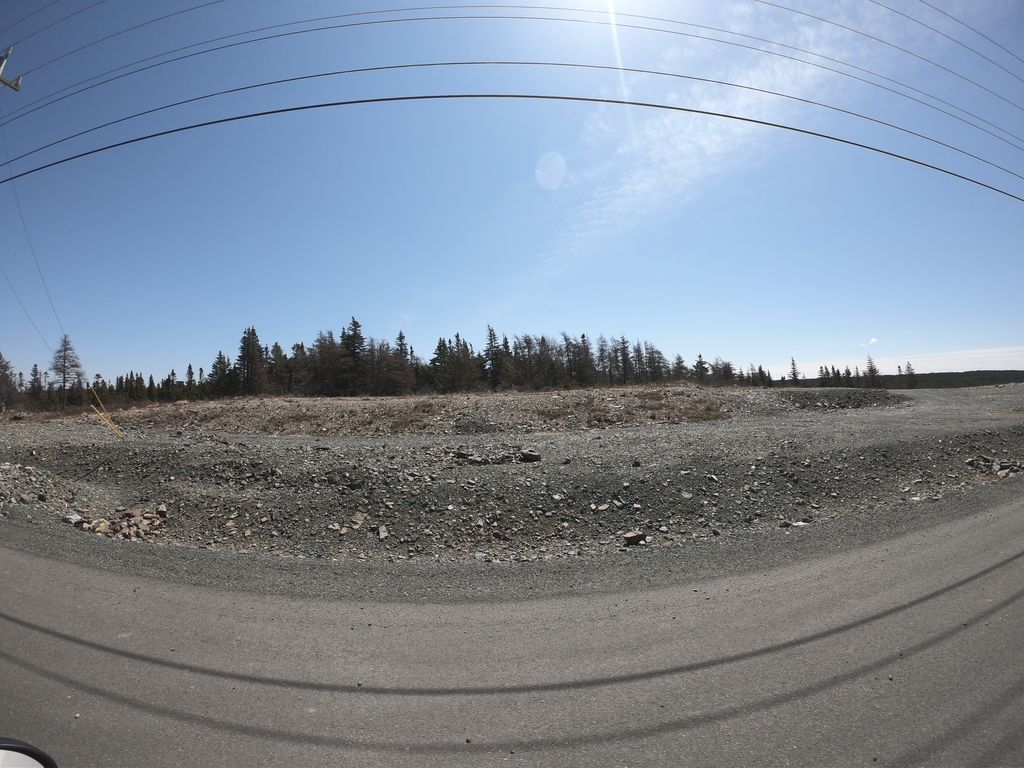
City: st_johns